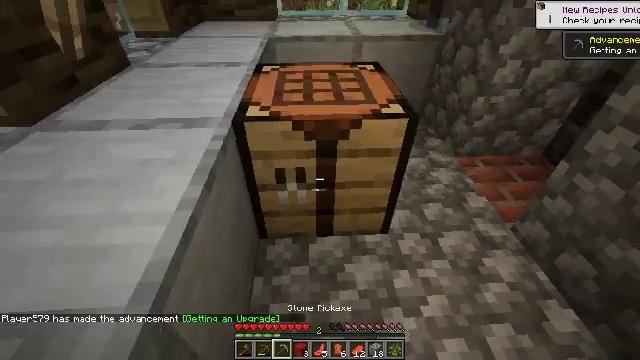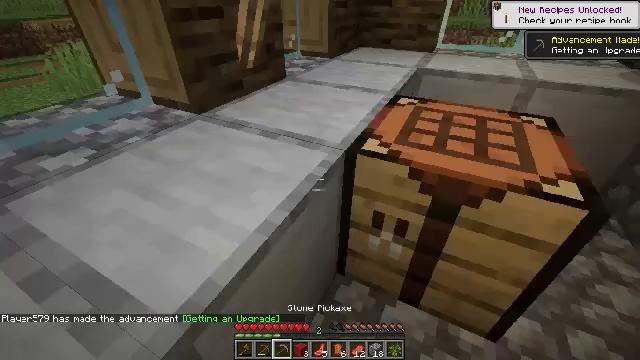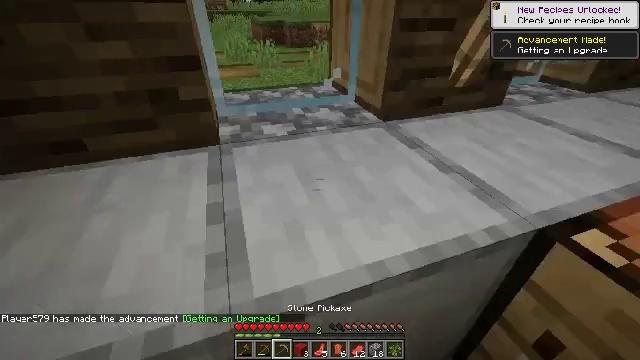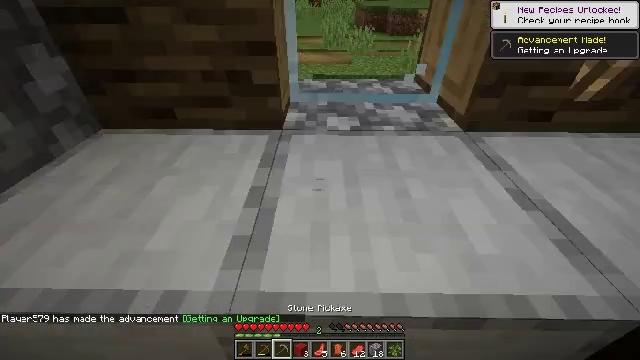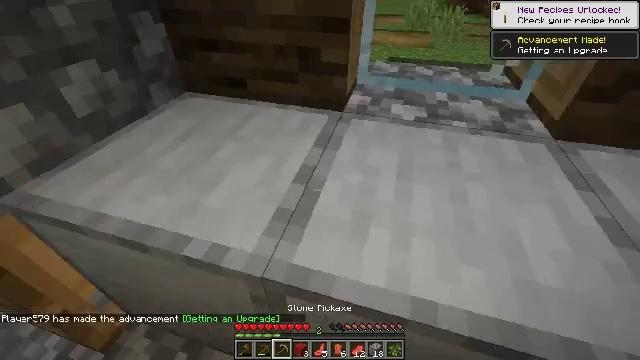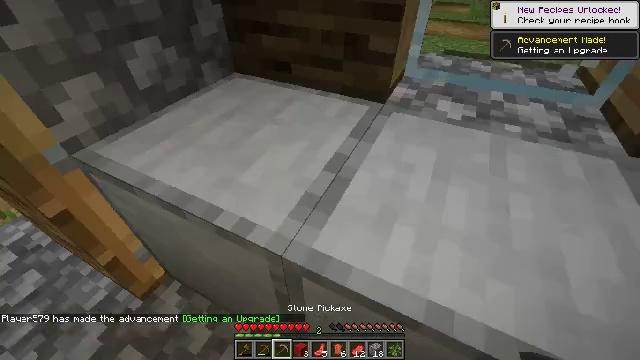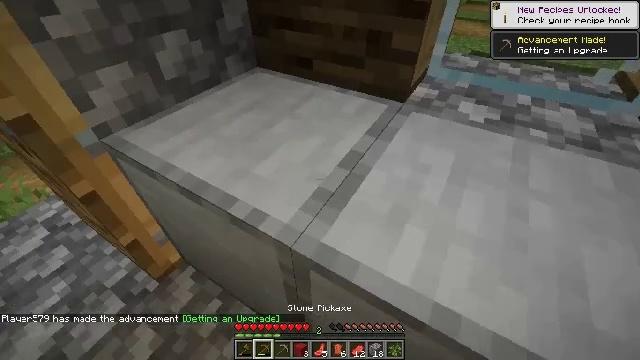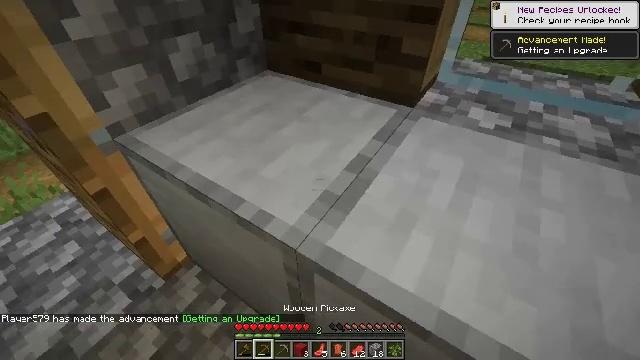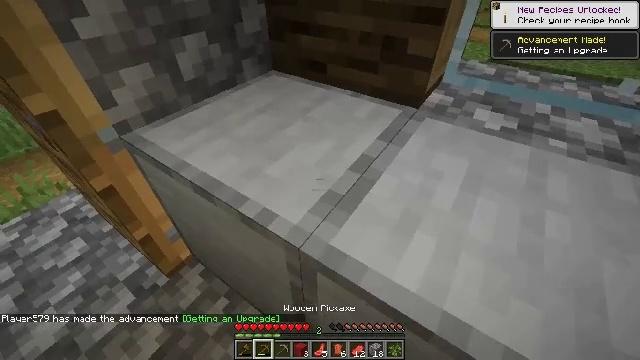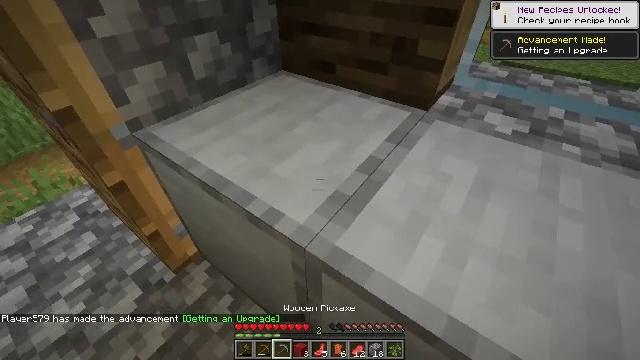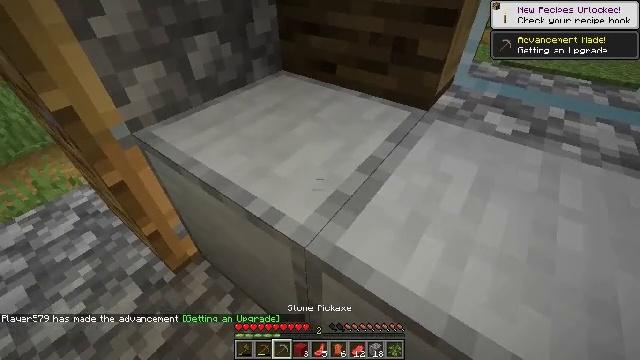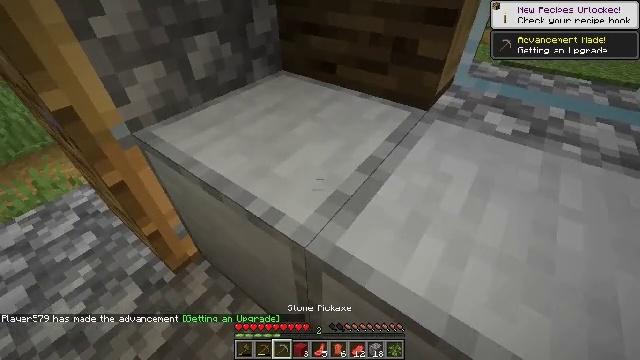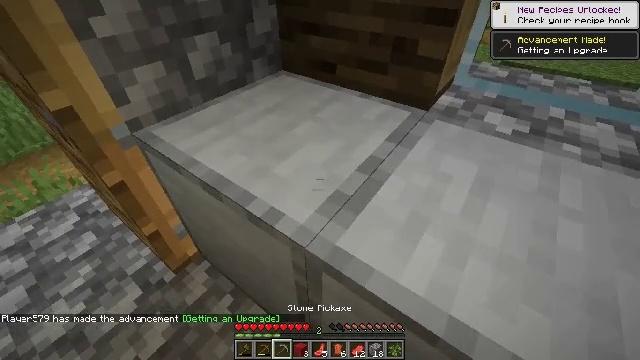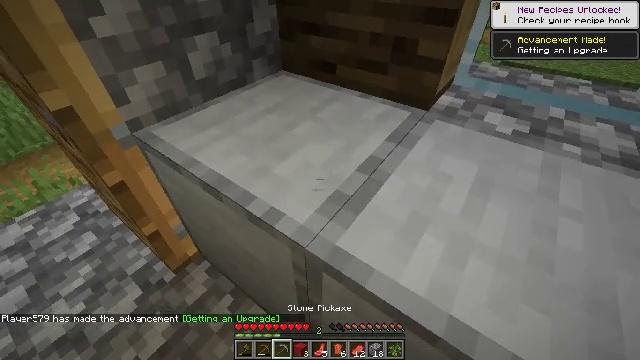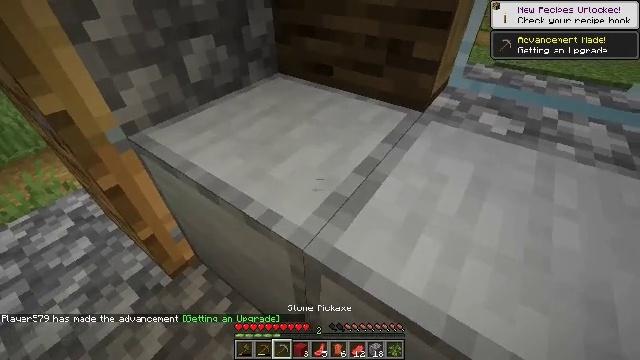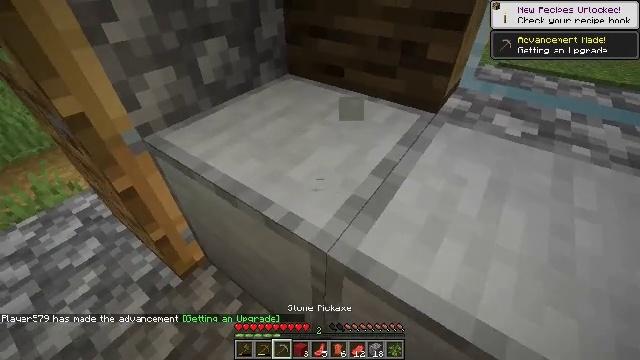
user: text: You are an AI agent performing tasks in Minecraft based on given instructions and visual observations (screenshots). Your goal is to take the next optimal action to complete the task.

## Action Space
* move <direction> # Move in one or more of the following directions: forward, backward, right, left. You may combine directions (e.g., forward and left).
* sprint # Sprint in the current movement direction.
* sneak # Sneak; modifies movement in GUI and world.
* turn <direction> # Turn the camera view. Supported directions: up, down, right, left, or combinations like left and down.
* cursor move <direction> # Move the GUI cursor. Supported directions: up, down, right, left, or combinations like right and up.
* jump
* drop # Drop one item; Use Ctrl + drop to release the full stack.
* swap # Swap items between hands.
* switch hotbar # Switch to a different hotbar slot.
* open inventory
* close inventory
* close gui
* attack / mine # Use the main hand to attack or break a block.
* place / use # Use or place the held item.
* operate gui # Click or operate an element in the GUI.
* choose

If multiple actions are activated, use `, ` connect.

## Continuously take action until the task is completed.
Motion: motion action
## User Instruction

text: Gather smooth stone from the ground.
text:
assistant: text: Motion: move forward, turn left and up
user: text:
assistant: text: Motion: turn left and up
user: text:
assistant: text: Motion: turn left and down
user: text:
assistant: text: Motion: turn left and down
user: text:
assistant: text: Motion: turn left and down
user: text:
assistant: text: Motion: turn left, switch to hotbar 2
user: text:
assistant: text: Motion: turn left, switch to hotbar 2
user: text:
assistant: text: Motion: turn left
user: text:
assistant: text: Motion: turn left, switch to hotbar 3
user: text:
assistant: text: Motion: switch to hotbar 3
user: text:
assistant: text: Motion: switch to hotbar 3
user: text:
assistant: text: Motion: no_op
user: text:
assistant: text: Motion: no_op
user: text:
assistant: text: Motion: no_op
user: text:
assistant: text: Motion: move left, attack / mine
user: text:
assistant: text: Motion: move left, attack / mine
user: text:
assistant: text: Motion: turn right and down, attack / mine
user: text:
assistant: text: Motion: turn right, attack / mine
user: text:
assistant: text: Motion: turn right, attack / mine
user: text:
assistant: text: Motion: attack / mine
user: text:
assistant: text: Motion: attack / mine
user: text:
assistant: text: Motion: attack / mine
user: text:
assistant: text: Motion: attack / mine
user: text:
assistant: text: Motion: turn right, attack / mine
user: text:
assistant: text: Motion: attack / mine
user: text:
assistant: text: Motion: attack / mine
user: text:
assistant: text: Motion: attack / mine
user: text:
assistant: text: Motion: attack / mine
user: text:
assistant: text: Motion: attack / mine
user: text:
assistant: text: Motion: attack / mine